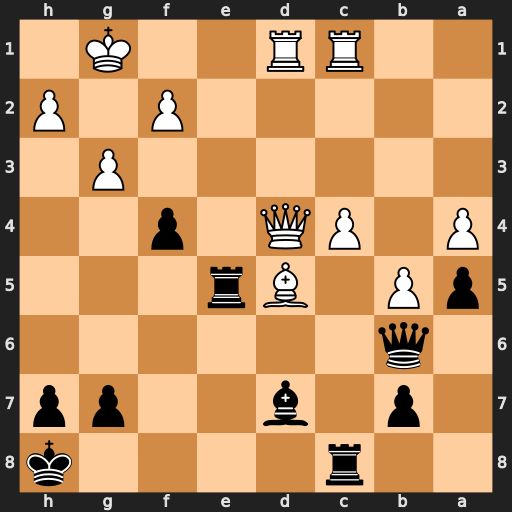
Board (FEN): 2r4k/1p1b2pp/1q6/pP1Br3/P1PQ1p2/6P1/5P1P/2RR2K1
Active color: b
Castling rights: -
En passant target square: -
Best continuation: Re1+ Kg2 Qxd4 Rxd4 Rxc1